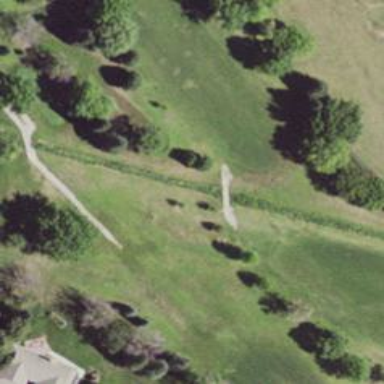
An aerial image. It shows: Path for both road and golf.